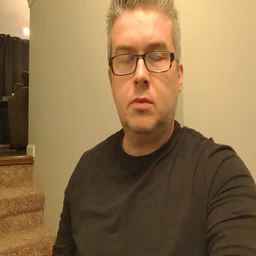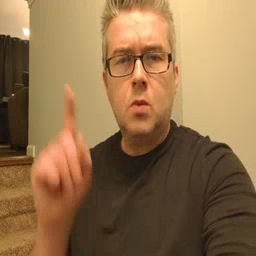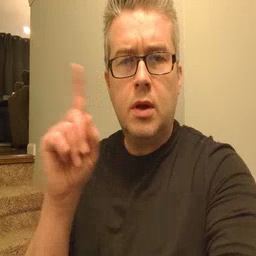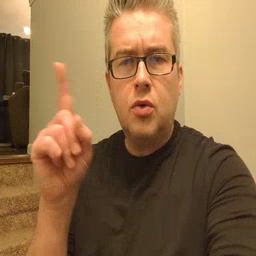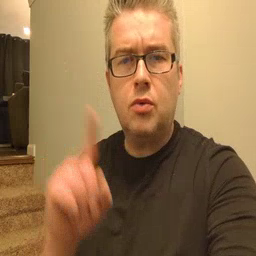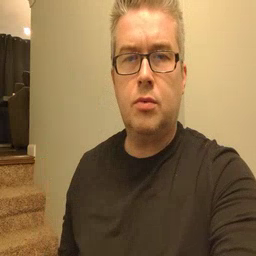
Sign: where